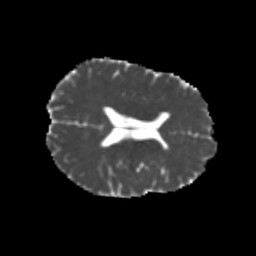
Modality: MD
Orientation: axial
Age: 24
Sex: male
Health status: healthy
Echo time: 0.074 s